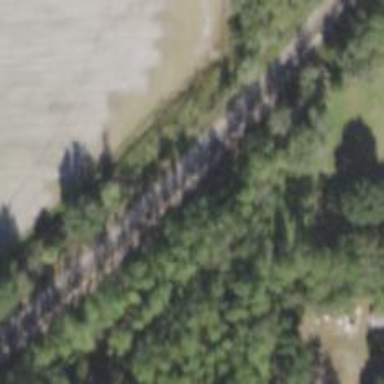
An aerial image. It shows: Railway track.